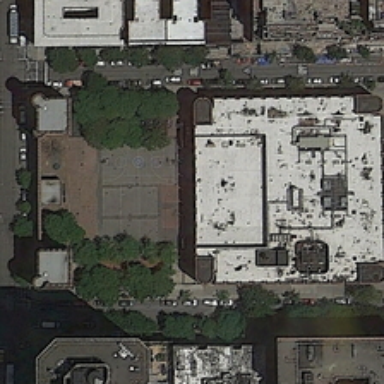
Some buildings and green trees are in a school .